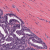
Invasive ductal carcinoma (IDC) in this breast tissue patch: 0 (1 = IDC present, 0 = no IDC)